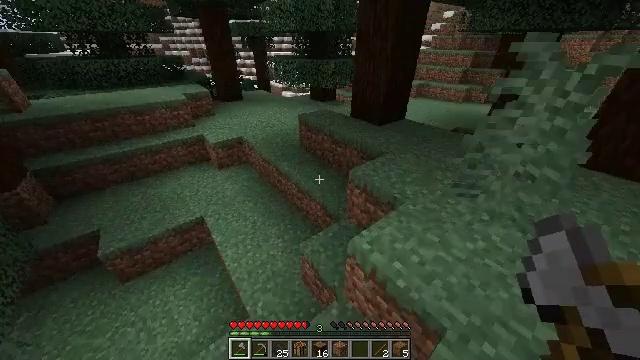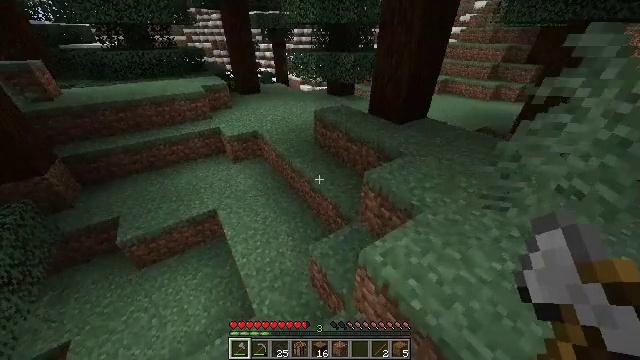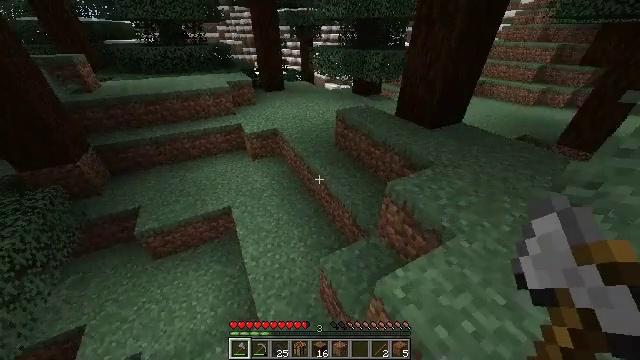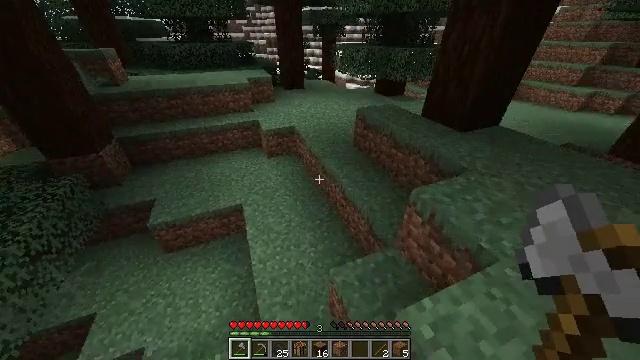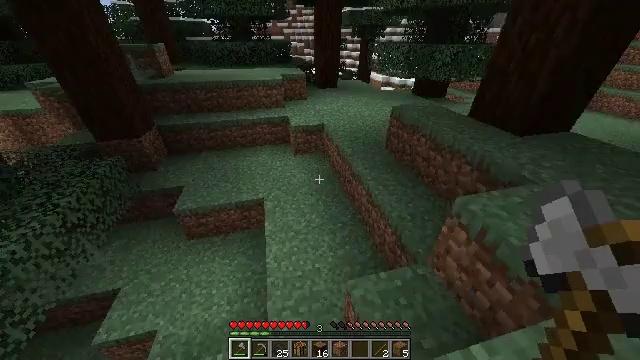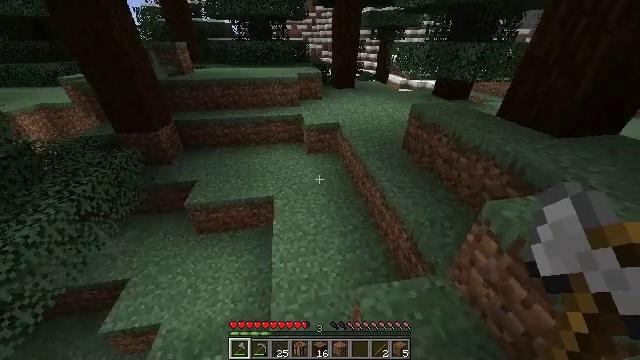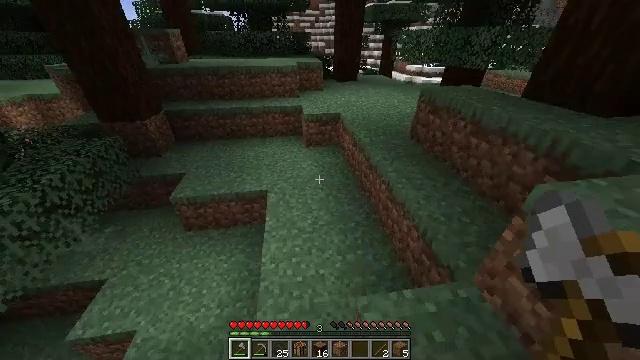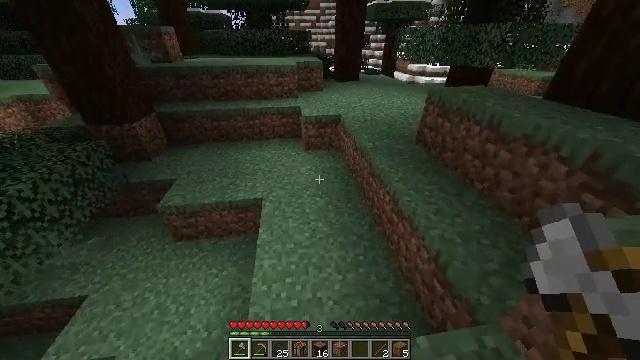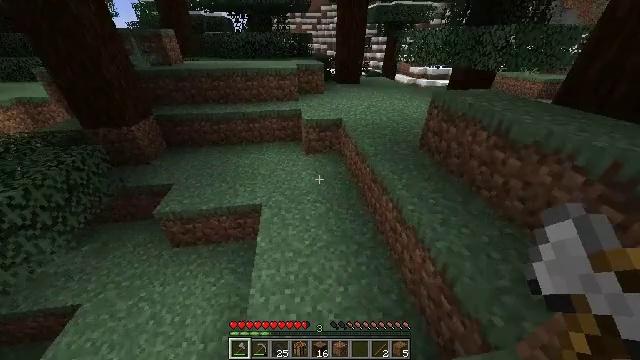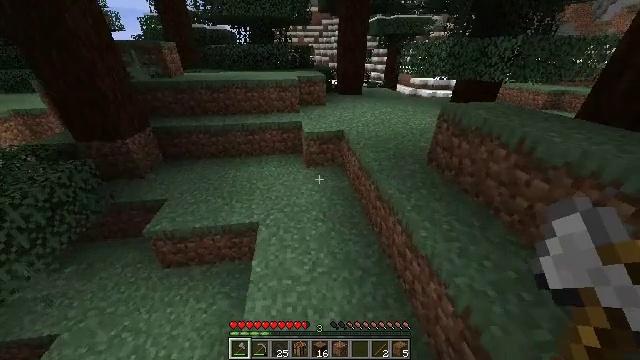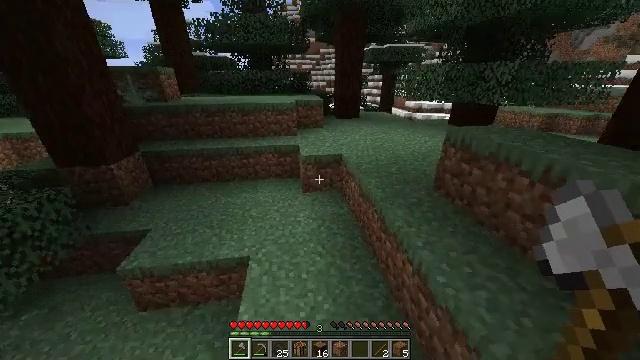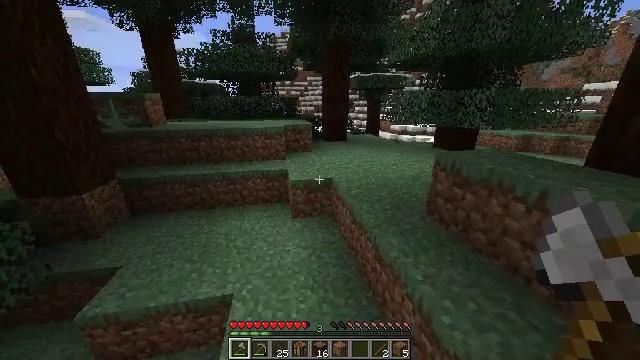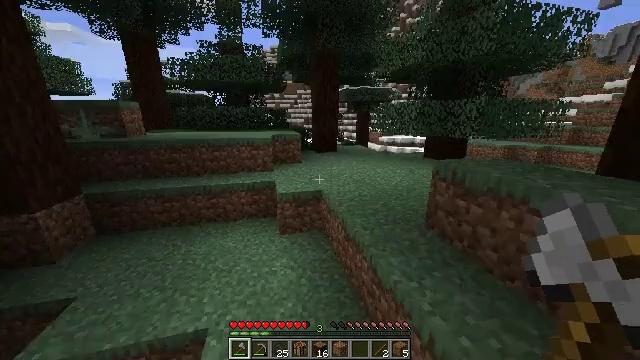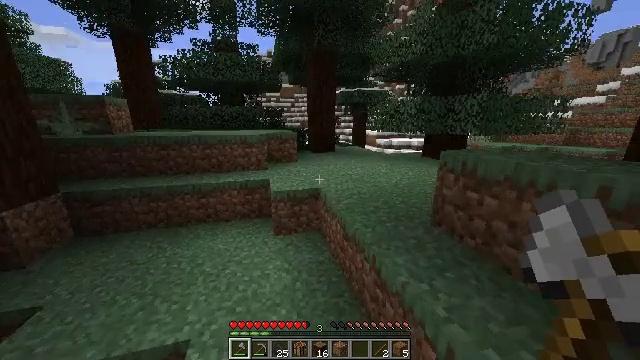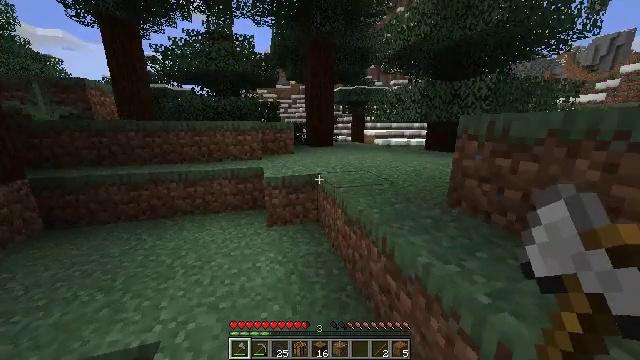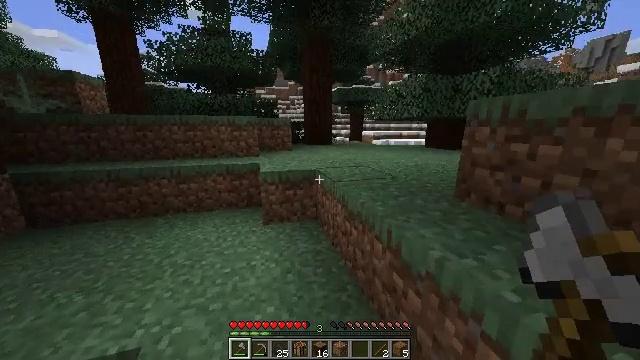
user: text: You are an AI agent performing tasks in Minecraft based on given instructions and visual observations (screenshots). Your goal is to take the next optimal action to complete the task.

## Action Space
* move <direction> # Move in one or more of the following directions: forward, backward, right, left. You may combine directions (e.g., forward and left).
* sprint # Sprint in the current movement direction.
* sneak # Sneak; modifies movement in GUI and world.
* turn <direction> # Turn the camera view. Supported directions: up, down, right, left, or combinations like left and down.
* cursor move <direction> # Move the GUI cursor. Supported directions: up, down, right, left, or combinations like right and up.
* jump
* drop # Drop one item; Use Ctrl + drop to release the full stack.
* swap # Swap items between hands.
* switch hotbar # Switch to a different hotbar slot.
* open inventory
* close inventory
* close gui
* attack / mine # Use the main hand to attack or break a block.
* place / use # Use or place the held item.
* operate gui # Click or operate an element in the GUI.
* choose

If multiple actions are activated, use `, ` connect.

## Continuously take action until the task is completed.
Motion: motion action
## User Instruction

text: Mine the red bed from the ground.
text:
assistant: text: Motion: move forward, sprint, turn left and down
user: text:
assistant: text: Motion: move forward, sprint, turn left
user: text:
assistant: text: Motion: move forward, sprint, turn left
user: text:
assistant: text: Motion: move forward, sprint, turn left
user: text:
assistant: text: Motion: move forward, sprint, turn left
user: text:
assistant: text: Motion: move forward, sprint
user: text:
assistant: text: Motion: move forward, sprint
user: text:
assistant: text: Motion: move forward, sprint
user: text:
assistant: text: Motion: move forward, sprint, turn up
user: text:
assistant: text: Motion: move forward, sprint, turn up
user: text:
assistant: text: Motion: move forward, sprint, turn right and up
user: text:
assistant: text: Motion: move forward, sprint, turn right and up
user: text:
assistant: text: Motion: move forward, sprint, turn up
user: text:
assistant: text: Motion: move forward, sprint
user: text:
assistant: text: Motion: move forward, sprint
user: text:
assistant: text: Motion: move forward, sprint
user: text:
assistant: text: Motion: move forward, sprint
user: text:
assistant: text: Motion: move forward, sprint, turn right
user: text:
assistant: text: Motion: move forward, sprint, turn right
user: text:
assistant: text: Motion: move forward, sprint, turn right, jump
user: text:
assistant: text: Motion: move forward, sprint, jump
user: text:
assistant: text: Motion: move forward, sprint, jump
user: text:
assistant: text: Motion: move forward, sprint, jump
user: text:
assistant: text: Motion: move forward, sprint, jump
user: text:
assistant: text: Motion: move forward, sprint, turn left and down, jump
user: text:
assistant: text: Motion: move forward, sprint, turn left and down
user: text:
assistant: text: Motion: move forward, sprint
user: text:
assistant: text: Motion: move forward, sprint, turn left
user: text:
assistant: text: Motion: move forward, sprint
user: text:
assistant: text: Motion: move forward, sprint